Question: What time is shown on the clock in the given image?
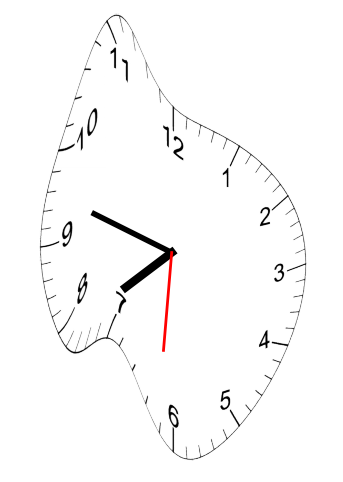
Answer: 07:47:31